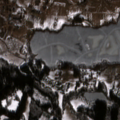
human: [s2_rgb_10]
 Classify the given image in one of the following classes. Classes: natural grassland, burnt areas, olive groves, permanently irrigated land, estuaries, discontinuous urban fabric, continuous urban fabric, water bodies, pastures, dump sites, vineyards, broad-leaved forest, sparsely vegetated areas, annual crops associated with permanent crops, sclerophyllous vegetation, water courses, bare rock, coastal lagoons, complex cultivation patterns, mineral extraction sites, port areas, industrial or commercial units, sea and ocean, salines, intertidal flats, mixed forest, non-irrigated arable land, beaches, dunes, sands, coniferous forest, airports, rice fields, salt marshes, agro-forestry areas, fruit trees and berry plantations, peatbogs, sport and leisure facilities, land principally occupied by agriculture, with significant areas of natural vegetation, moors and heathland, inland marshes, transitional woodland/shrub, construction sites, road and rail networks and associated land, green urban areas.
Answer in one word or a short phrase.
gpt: pastures, complex cultivation patterns, land principally occupied by agriculture, with significant areas of natural vegetation, mixed forest, water bodies